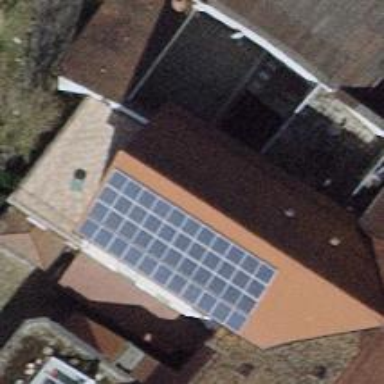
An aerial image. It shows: Solar photovoltaic panel generator.